Field crop: maize
Growth stage: 2
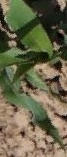
Species: maize